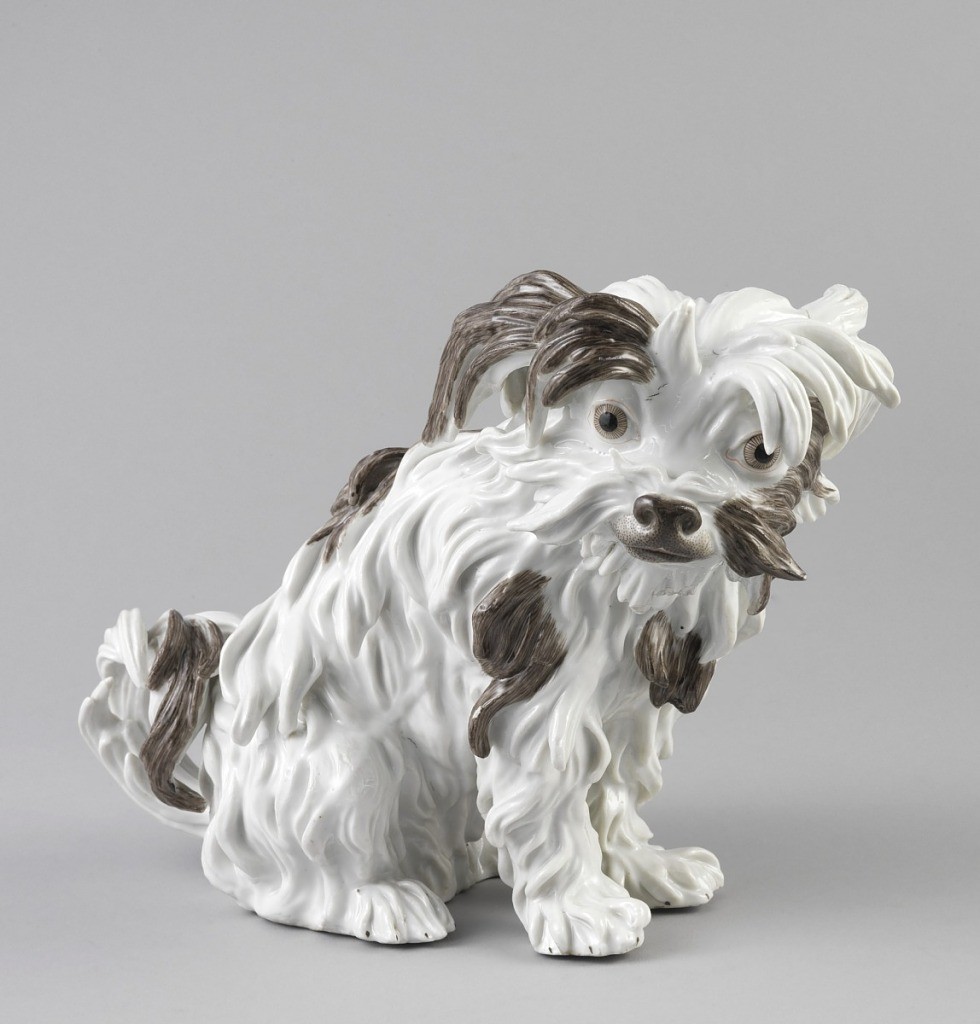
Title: Figure of a Bolognese Terrier
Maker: Meissen Porcelain Manufactory, German, active from 1710 to the present
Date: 19th century
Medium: hard paste porcelain, vitreous enamel
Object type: figure
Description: Small long-haired dog, sitting, head slightly turned; white with brown patches.